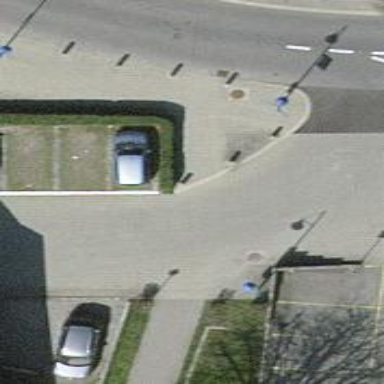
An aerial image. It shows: Bollard.